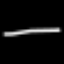
Label: octagon